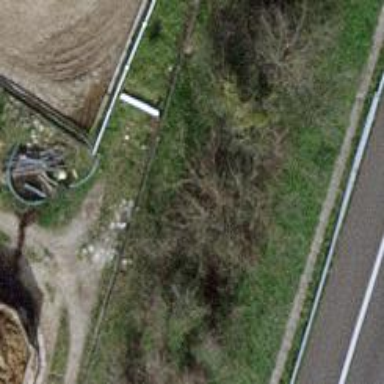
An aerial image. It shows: Fence.